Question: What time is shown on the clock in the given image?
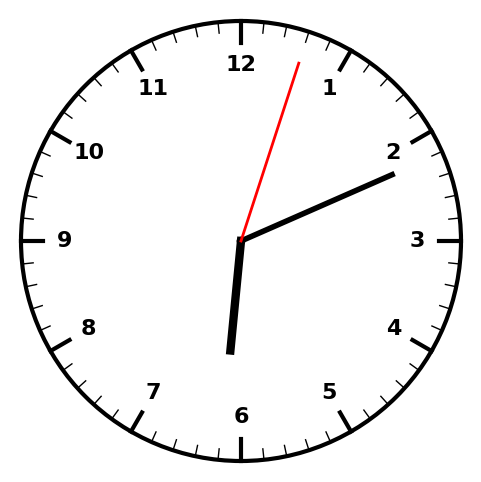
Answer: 06:11:03